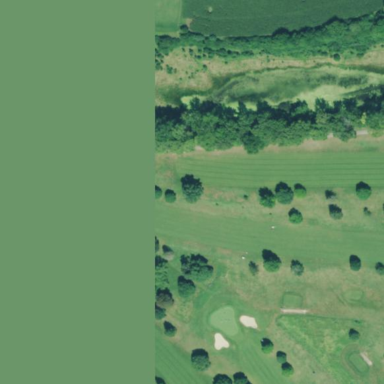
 specifically golf. It features beautiful fairway for golf enthusiasts to enjoy."